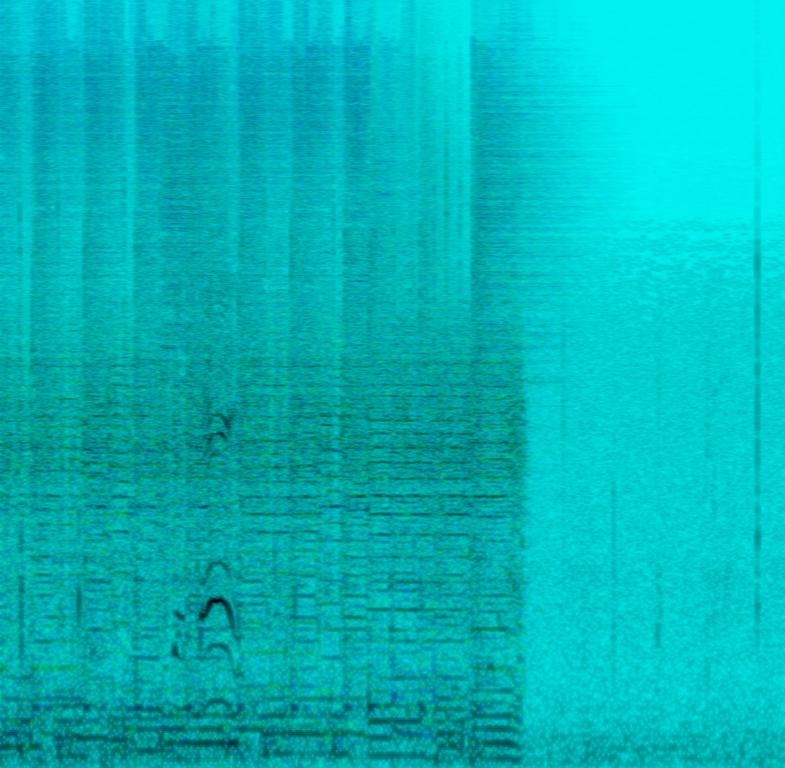
This is a recording that was done outdoors and later had background music placed over it. There are the sounds of footsteps, and a young male saying something unintelligible. The track placed over it is a high octane rock song with fast electric bass playing, overdriven electric guitar strumming and a rock motif on the electric guitar.